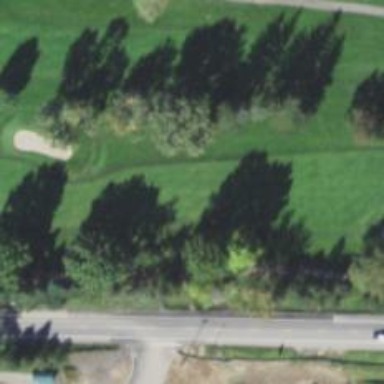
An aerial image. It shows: Golf hole.